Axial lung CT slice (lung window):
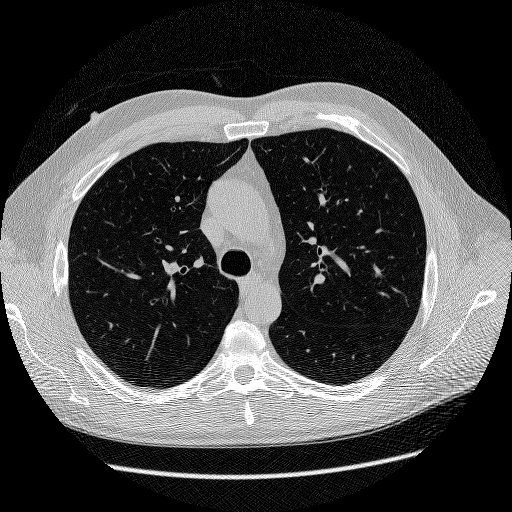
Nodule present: no